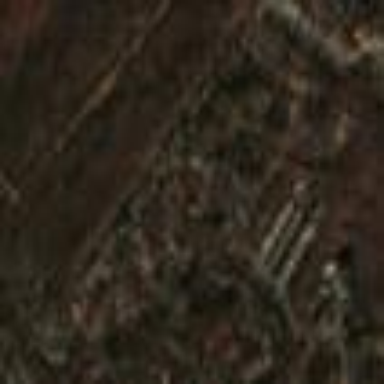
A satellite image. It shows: Residential area.